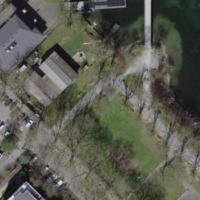
EUNIS habitat code: 53
Species observed at this site:
Tachybaptus ruficollis
Corvus corone
Podiceps cristatus
Cyanistes caeruleus
Fulica atra
Anas platyrhynchos
Aythya ferina
Aythya fuligula
Passer domesticus
Chroicocephalus ridibundus
Eristalis tenax
Phalacrocorax carbo
Cygnus olor
Cardamine pratensis
Erithacus rubecula
Eristalis pertinax